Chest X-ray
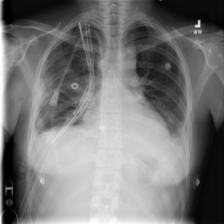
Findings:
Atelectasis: positive
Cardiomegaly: negative
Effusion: positive
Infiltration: positive
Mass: negative
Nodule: negative
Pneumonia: negative
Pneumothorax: positive
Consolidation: negative
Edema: negative
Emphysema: negative
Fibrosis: negative
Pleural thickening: negative
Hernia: negative